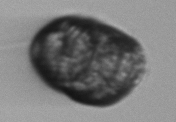
Label: Margalefidinium